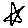
Label: star